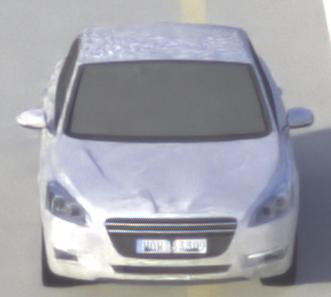
Make: Peugeot
Model: 508 120 VTi
Detailed model: 508 (I) Limousine
Model produced from: 2011/03
Model produced until: 2014/05
Doors: 4
Color: white
Road condition: dry road
Daytime: morning or afternoon
Contrast: medium contrast